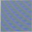
Piece: xx